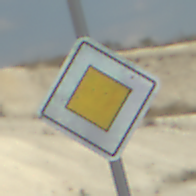
Verkehrszeichen: Vorfahrtsstrasse
Umgebung: Outdoor, Beach
Tageszeit: MorningAfternoon
Wetter: PartlyCloudy
Licht: Natural
Jahreszeit: NotSpecified
Kontrast: HighContrast